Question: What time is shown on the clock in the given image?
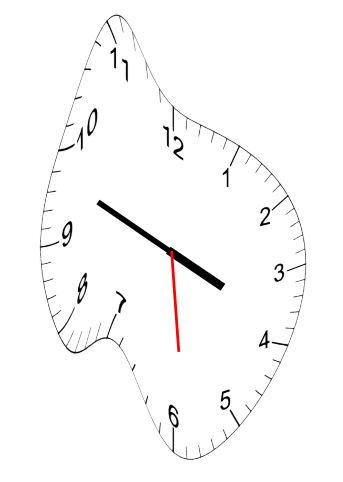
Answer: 03:48:29